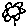
Label: flower